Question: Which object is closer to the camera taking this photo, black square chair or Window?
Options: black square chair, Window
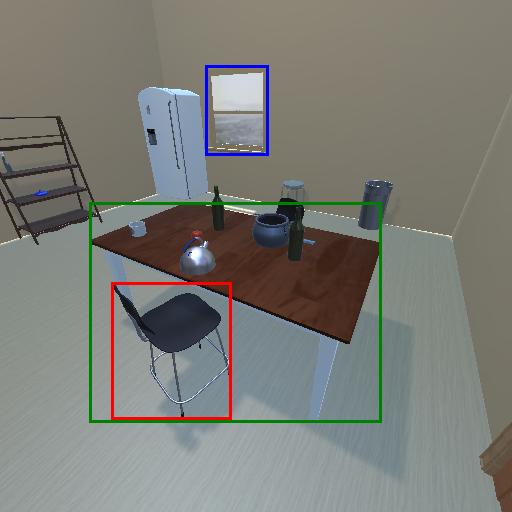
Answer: black square chair